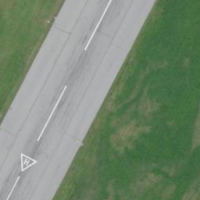
EUNIS habitat code: 57
Species observed at this site:
Corvus corone
Fulica atra
Anas platyrhynchos
Sturnus vulgaris
Hirundo rustica
Turdus pilaris
Aythya fuligula
Nucifraga caryocatactes
Fringilla coelebs
Falco tinnunculus
Motacilla alba
Delichon urbicum